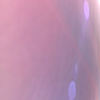
Label: sunburn